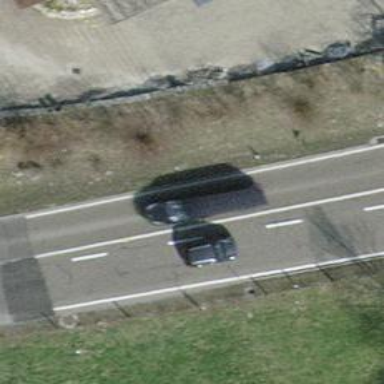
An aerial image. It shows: Secondary road with asphalt surface.